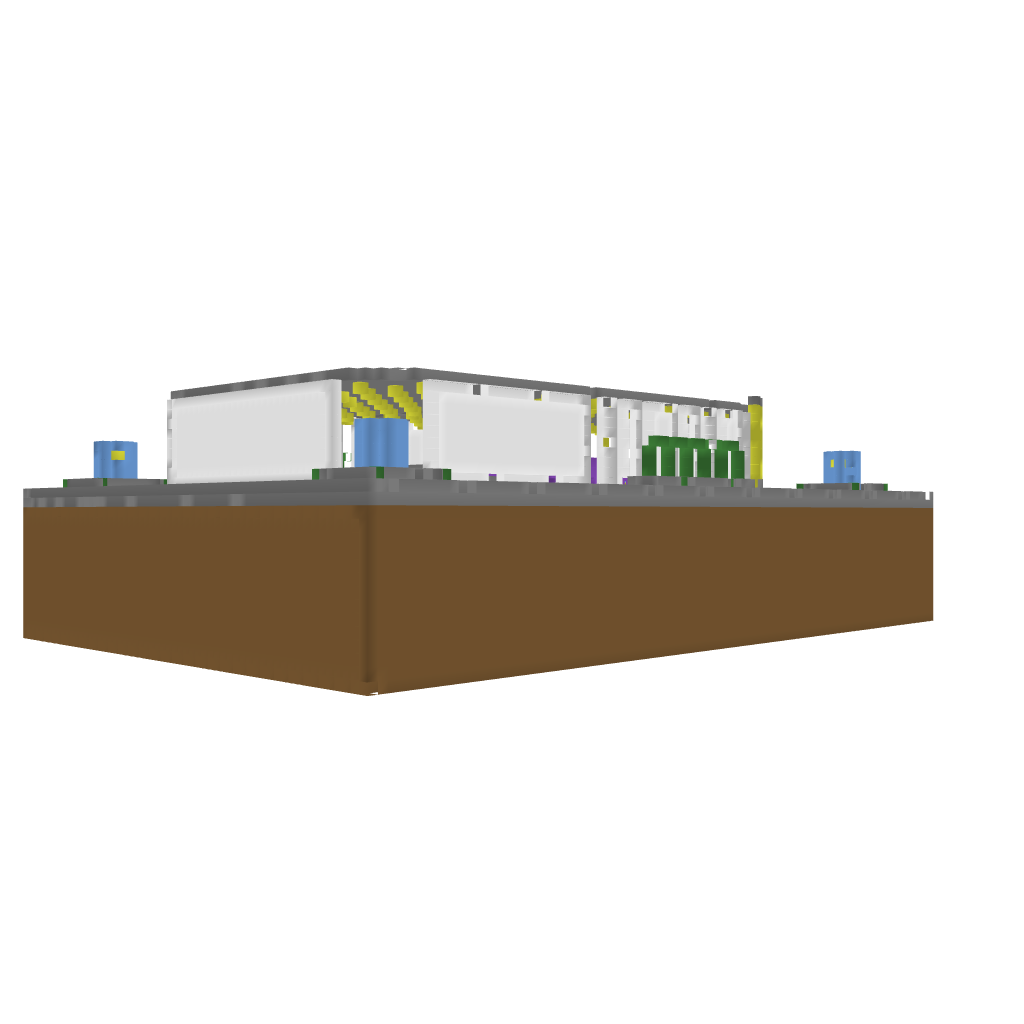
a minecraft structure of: Swimming Centre a lot of earth high quality